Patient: sex F, age 33
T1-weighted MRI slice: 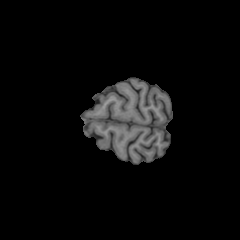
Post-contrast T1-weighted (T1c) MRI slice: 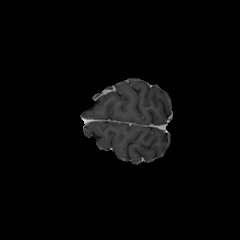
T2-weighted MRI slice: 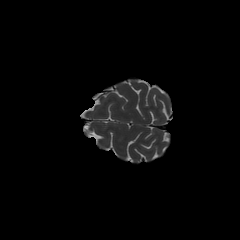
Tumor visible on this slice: no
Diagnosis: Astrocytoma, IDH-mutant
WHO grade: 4